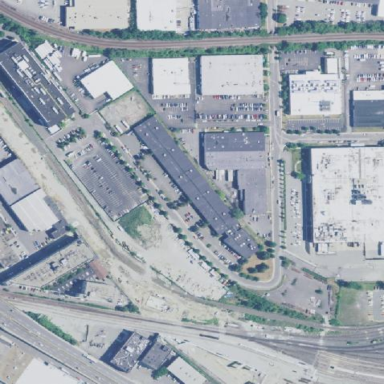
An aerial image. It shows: Industrial tram depot.